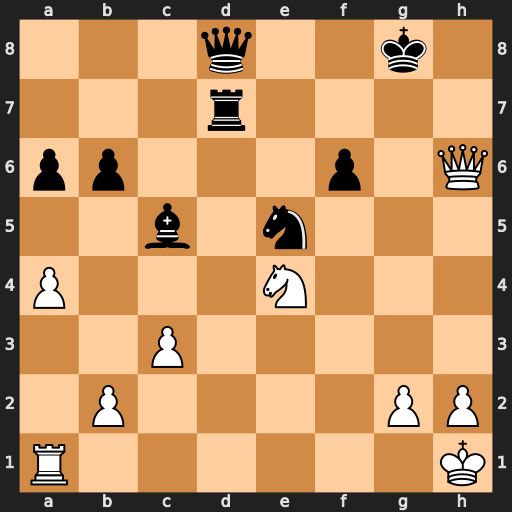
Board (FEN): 3q2k1/3r4/pp3p1Q/2b1n3/P3N3/2P5/1P4PP/R6K
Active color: w
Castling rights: -
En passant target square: -
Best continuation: Nxf6+ Qxf6 Qxf6